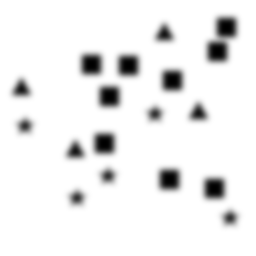
Squares: 9
Triangles: 4
Stars: 5
Total shapes: 18